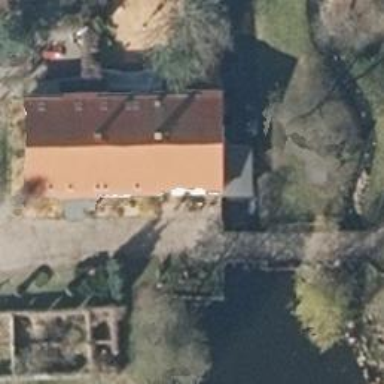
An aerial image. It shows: Watermill.